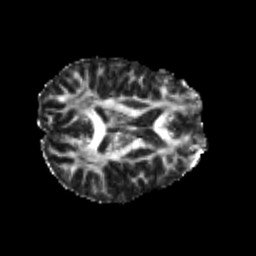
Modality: FA
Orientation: axial
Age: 20
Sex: male
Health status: healthy
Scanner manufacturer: philips
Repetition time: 7.391 s
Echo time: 0.08599 s